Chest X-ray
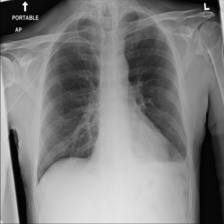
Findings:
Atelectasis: negative
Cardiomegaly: negative
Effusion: negative
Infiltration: negative
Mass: negative
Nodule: negative
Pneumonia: negative
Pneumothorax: negative
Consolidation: negative
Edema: negative
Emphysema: negative
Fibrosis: negative
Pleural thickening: negative
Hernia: negative